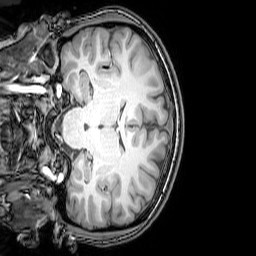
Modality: T1w
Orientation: coronal
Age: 22
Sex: female
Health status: healthy
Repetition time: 0.081 s
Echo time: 0.037 s